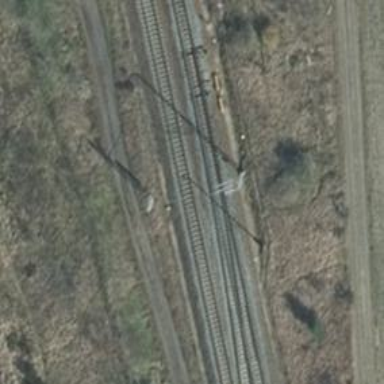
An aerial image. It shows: Railway switch.